Question: As per my knowledge, all services provided by Spring are organized in to esven modules of spring . Here they are :-

Recently i cyame know of more services provided by Spring like Spring data ,Spring Integration, Spring Batch, Spring Securit. Are these new modules or they are one of of the part of seven main modules already provided by spring?
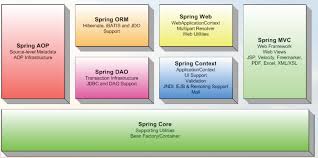
Answer: A more up-to-date bird's eye view of the Spring IO platform is provided by the following diagram

You can read more about the relevant components <URL>
The modules in the diagram you mention would all fit into the framework part of the diagram I posted, except and
Spring Data is it's own project that of course depends on the core Framework.
An overview of the modules in the core Framework is given by the following image